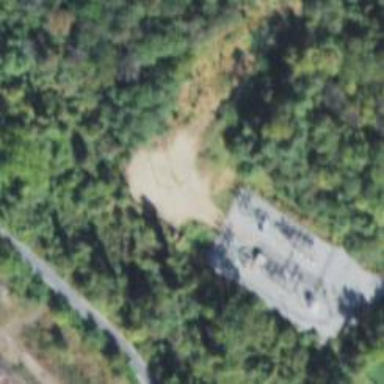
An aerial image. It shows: Power substation.